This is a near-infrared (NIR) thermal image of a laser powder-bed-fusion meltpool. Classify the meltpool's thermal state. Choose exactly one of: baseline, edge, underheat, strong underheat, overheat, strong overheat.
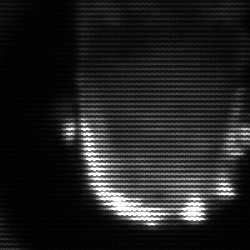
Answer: baseline